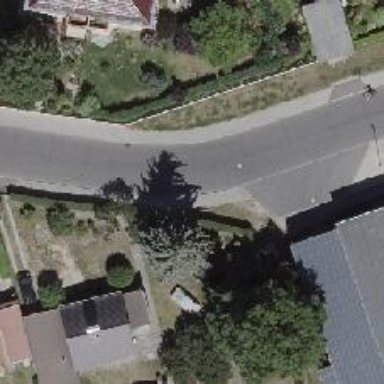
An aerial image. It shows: Residential road with concrete surface. There are separate sidewalks on both sides.